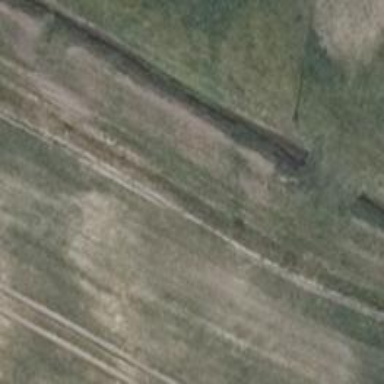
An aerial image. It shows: Track with grade 4 track type.